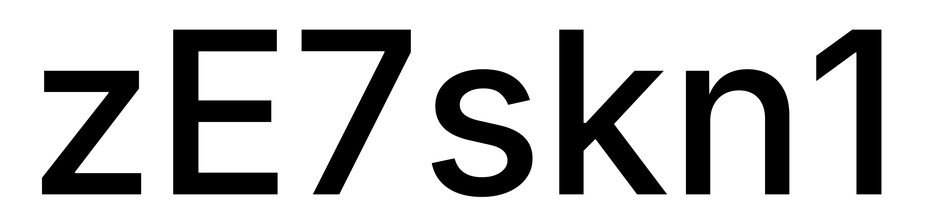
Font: Inter_Medium